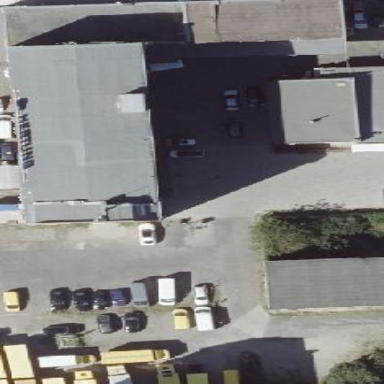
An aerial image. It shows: Flat-roofed commercial building.